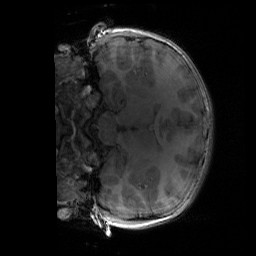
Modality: T1w
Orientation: coronal
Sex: male
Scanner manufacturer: siemens
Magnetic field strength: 3 T
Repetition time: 1.9 s
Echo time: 0.00243 s